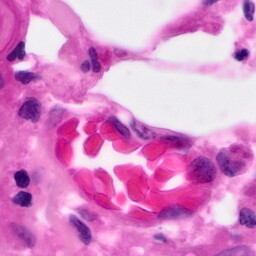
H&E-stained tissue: Pancreatic